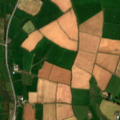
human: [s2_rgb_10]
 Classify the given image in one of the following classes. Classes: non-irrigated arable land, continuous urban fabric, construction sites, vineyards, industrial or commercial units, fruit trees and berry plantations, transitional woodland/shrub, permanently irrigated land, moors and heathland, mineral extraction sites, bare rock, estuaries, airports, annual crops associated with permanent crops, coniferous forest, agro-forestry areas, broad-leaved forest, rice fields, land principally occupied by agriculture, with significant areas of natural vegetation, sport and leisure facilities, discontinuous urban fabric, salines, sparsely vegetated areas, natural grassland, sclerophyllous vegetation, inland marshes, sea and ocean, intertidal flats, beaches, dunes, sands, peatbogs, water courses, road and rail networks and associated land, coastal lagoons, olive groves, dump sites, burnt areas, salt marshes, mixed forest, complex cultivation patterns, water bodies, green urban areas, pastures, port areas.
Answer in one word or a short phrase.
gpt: non-irrigated arable land, pastures